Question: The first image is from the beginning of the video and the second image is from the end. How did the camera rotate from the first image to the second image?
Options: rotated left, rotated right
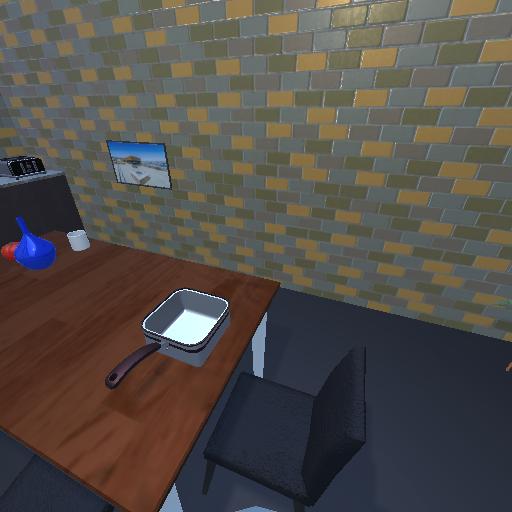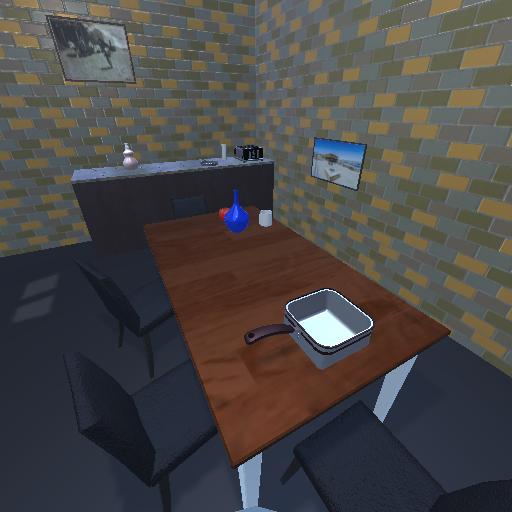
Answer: rotated left